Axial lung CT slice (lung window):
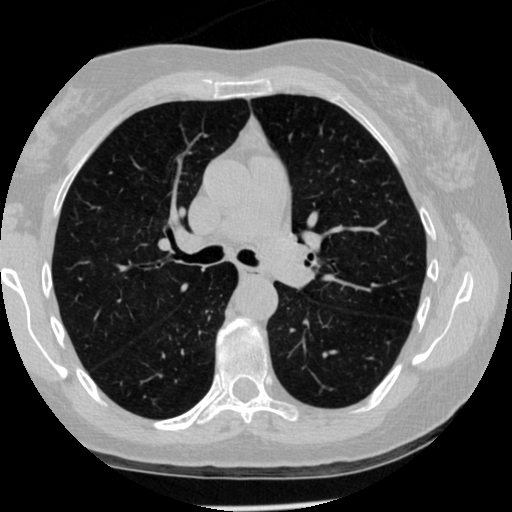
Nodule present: no